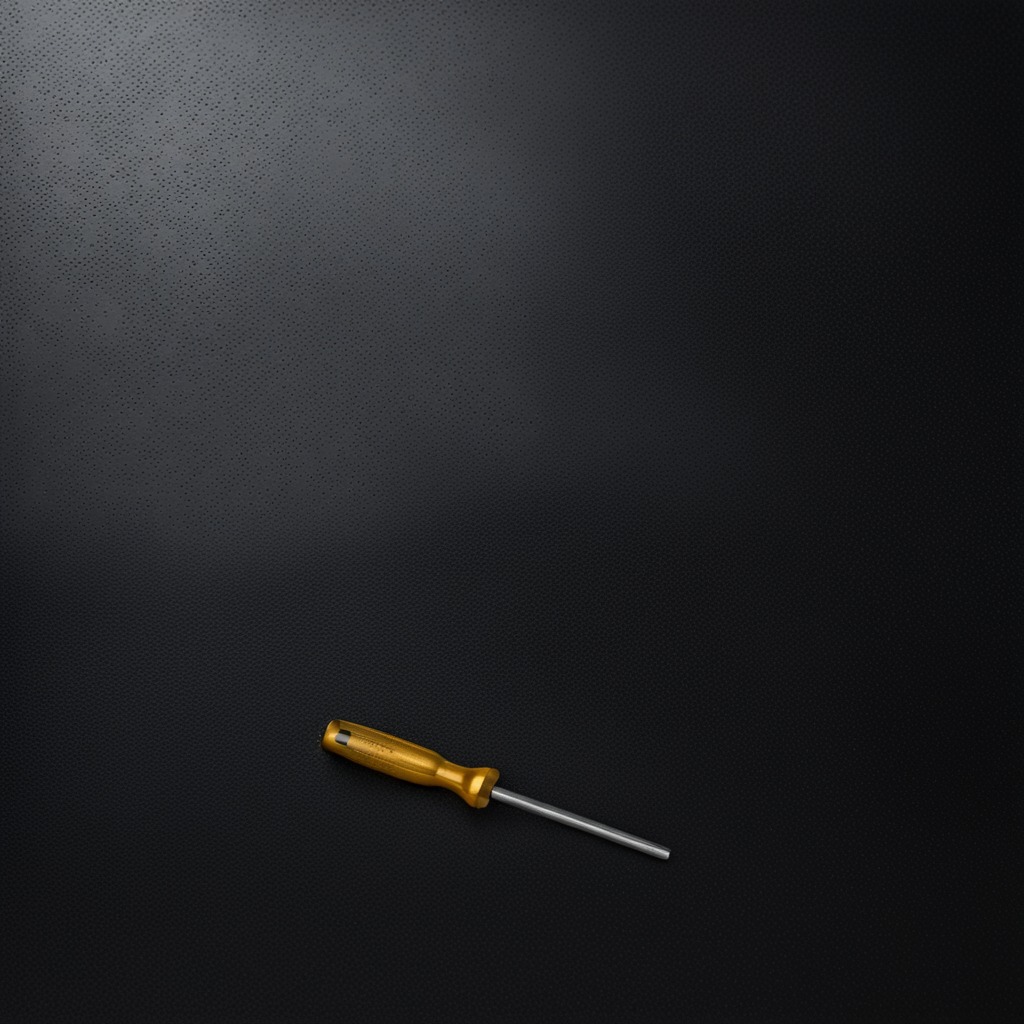
A screwdriver lies on the tabletop.